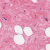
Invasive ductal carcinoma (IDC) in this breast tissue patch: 0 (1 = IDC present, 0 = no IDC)